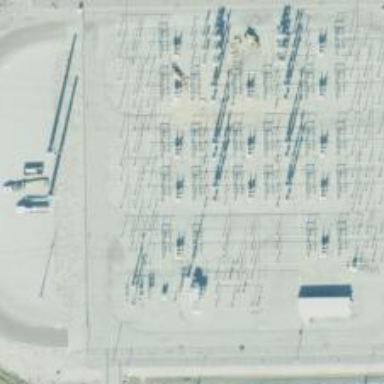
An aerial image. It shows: Switch for power supply.